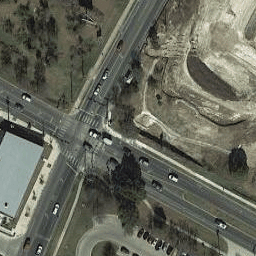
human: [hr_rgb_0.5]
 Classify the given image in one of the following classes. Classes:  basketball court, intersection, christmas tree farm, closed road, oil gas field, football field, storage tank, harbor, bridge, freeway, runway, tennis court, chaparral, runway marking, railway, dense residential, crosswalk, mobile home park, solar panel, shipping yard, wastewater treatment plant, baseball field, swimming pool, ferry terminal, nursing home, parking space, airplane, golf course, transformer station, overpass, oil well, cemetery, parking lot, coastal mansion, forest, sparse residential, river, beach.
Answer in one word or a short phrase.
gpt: intersection